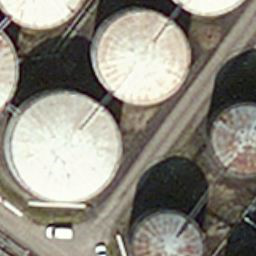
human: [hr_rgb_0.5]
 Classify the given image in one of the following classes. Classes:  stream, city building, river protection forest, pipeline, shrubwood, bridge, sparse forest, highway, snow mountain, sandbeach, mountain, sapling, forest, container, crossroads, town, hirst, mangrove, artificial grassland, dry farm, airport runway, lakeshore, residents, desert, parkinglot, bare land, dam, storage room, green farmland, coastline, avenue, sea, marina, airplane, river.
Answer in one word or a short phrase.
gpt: storage room